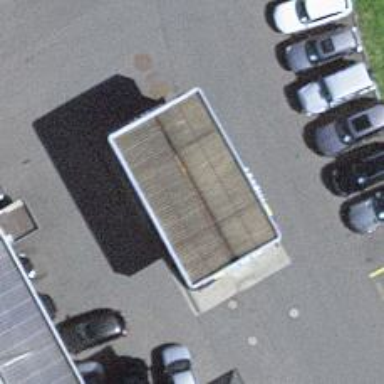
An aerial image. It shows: Fuel station.